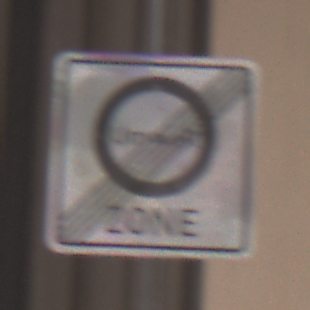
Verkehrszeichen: EndeUmweltzone
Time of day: Midday
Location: Outdoor (Urban)
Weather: PartlyCloudy
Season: NotSpecified
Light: Natural